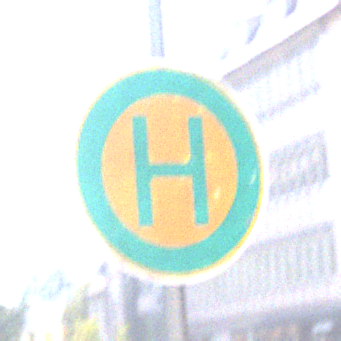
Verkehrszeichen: Haltestelle
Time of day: MorningAfternoon
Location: Outdoor (Urban)
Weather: Clear
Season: NotSpecified
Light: Natural